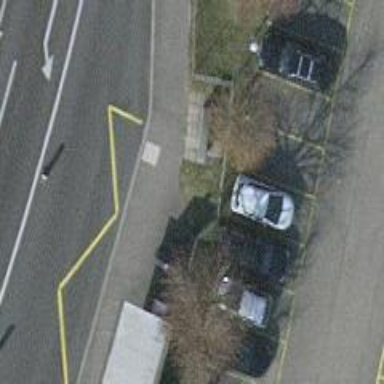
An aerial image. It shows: Sidewalk made of asphalt leading to platform for public transport.